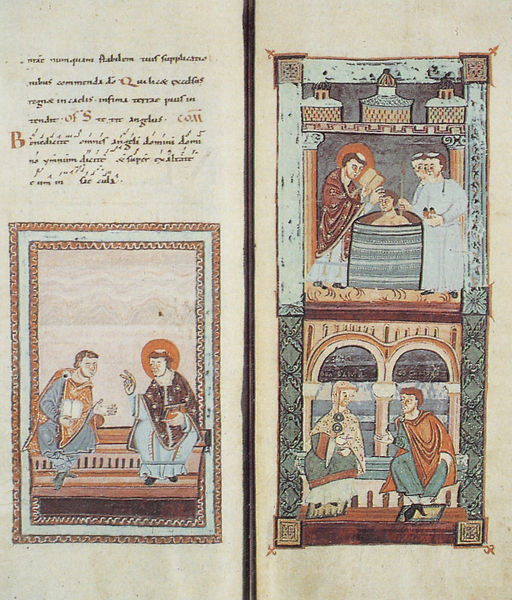
Titel: Reimoffizium der Abtei Prüm; Prümer Tropar
Schlagwörter: sitzen, finger, männer, pfeiler, säulen, malerei, bibel, geschichte, rahmen, portrait, kirche, gewand, schrift, papier, unterhaltung, rundbogen, bad, buch, religion, comic, illustration, text, fass, salbung, zuber, heiligenschein, mittelalter, priester, segnen, heiliger, taufe, taufen, buchmalerei, doppelseite, dialog, 3 bilder